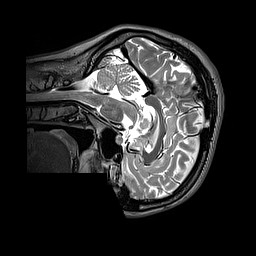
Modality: T2w
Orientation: sagittal
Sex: female
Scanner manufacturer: siemens
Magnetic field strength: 3 T
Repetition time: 3.2 s
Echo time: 0.409 s